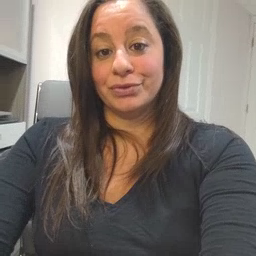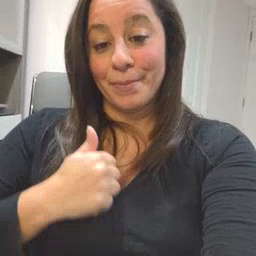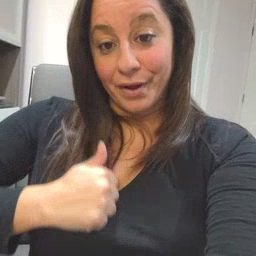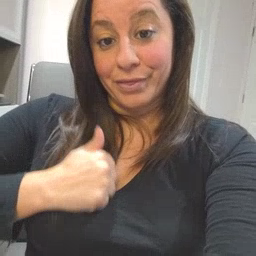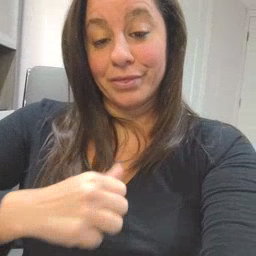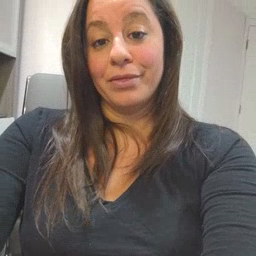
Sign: bath